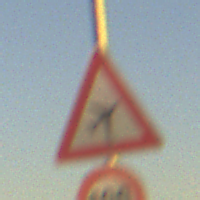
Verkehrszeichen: FlugbetriebLinks
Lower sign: Geschwindigkeit130
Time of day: SunriseSunset
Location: Outdoor (RoadRail)
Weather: PartlyCloudy
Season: NotSpecified
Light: Natural